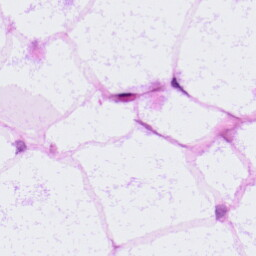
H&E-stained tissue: LymphNode